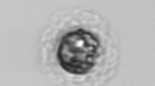
Label: Emiliania_huxleyi